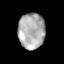
Tissue: prostate
Cell type: T cells
Senescence score: 0.3415
Nuclear area (px): 938
Mean DAPI intensity: 170.862